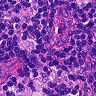
Metastatic tissue present: no